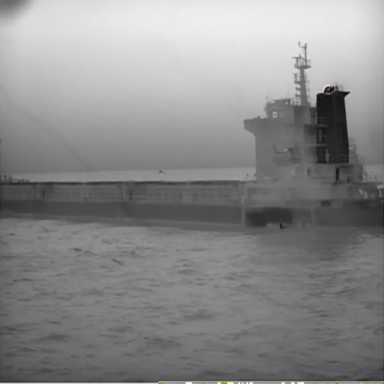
There is a liner in the infrared image.